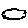
Label: cloud